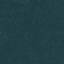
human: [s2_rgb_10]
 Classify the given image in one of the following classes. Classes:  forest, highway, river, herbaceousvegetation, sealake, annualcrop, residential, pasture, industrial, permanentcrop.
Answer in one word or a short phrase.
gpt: Forest